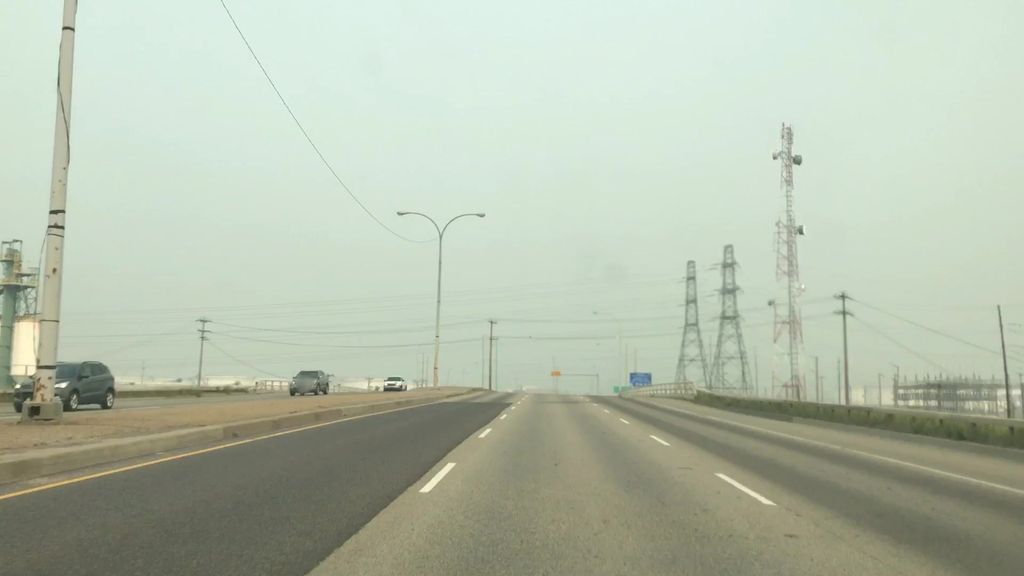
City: edmonton